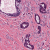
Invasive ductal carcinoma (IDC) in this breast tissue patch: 1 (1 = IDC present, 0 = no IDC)